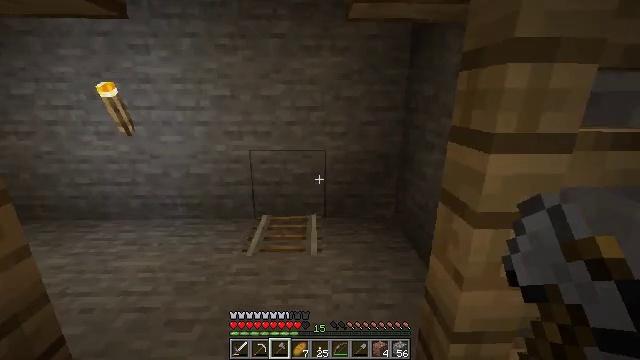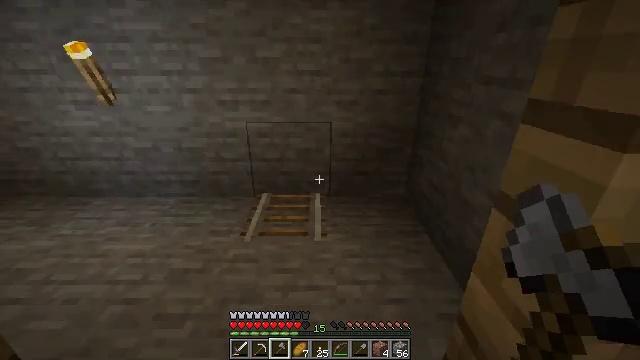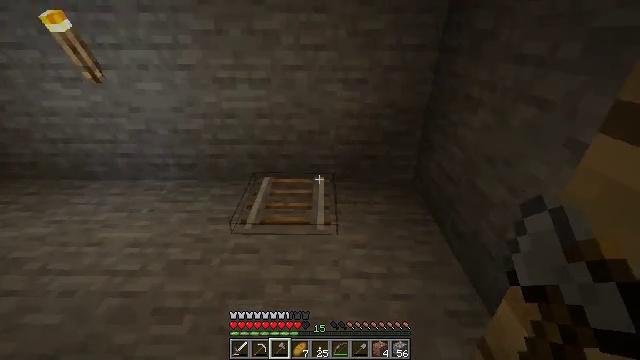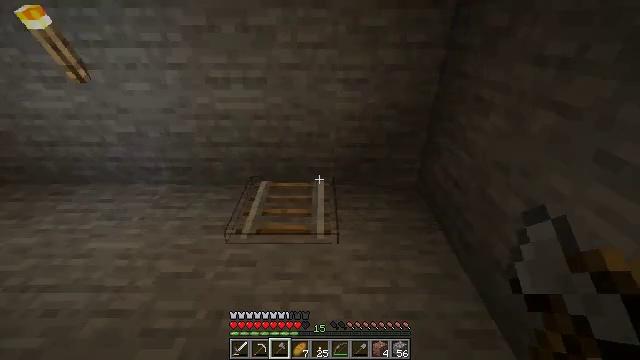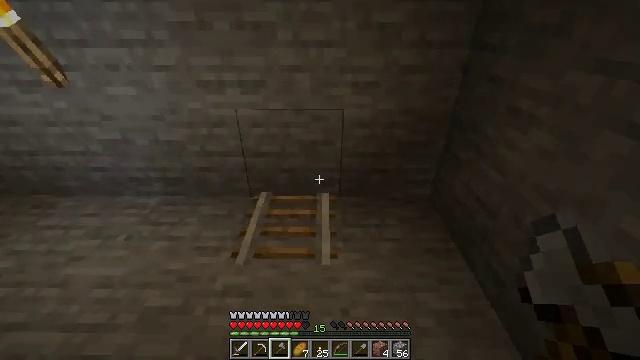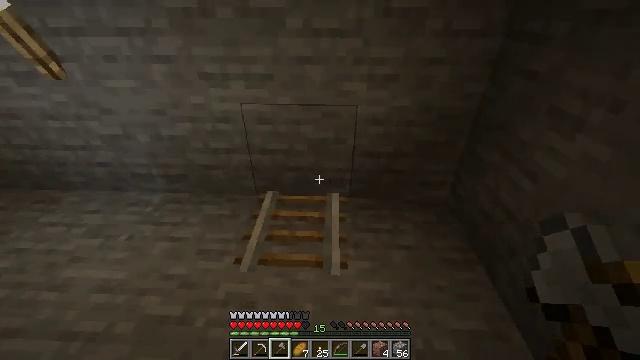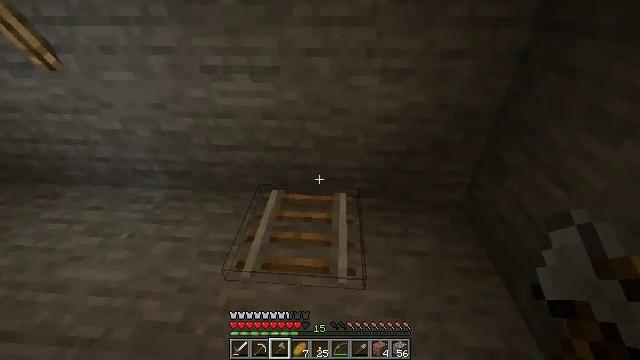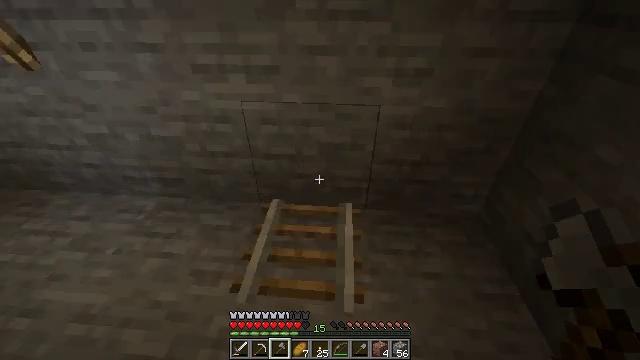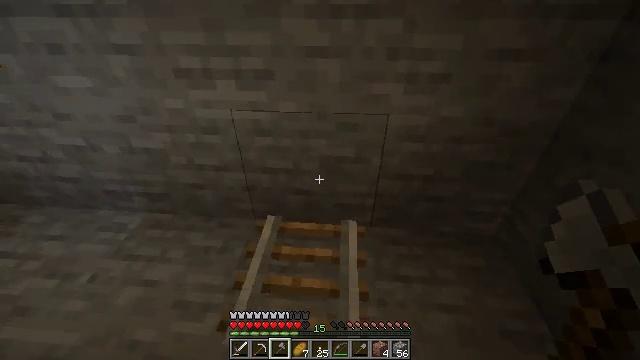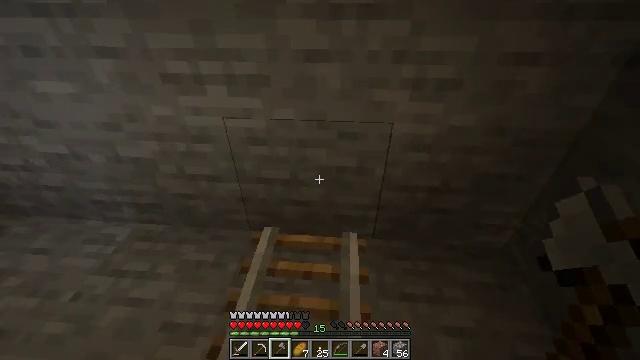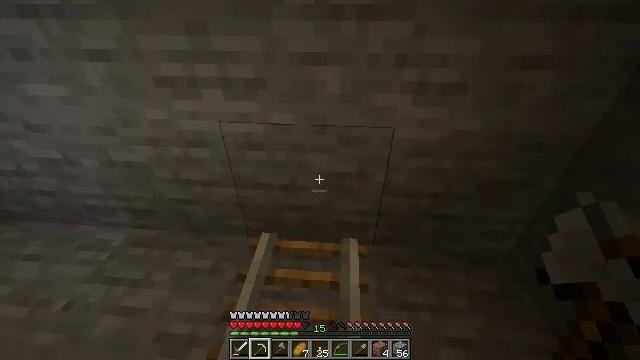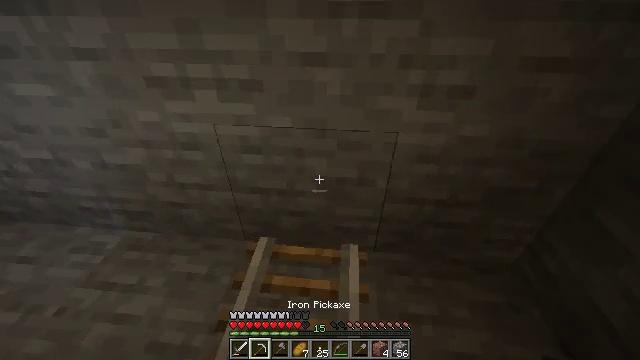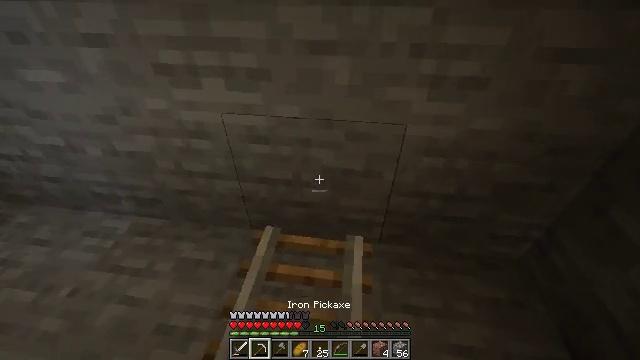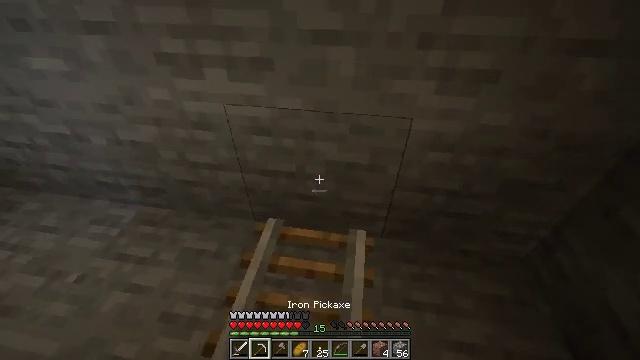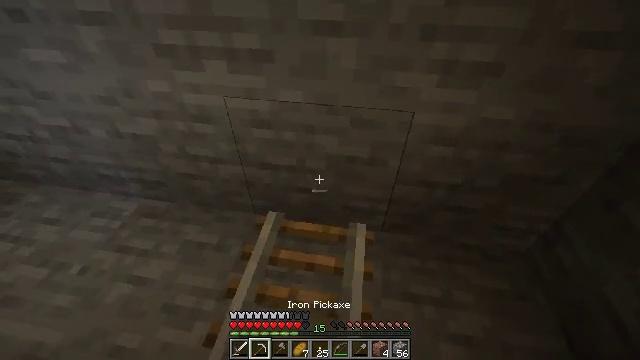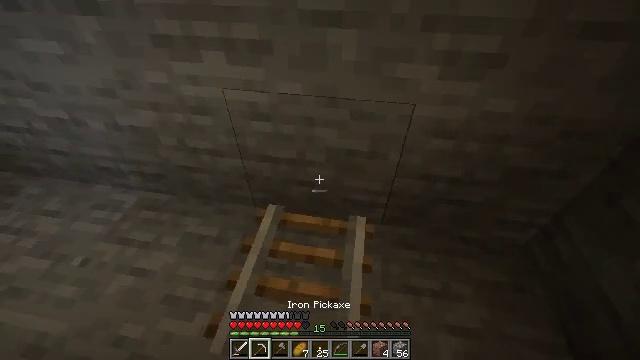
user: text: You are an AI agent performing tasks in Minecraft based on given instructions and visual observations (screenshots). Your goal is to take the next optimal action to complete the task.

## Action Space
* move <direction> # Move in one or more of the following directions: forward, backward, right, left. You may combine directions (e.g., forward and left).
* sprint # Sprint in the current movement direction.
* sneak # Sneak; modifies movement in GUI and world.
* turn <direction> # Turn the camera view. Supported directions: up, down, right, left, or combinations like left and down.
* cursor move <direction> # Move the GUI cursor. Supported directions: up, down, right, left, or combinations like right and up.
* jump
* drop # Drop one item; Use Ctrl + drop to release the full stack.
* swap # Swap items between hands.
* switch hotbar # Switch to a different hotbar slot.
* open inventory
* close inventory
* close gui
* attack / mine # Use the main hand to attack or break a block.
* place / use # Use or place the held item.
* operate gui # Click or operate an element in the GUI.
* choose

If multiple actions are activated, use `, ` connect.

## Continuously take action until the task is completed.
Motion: motion action
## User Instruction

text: Break the rail off the ground.
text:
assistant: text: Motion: move forward, turn left and down
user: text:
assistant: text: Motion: move forward, turn down
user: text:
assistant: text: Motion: move forward
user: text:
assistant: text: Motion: move forward, turn down
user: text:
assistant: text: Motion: move forward, turn left and down
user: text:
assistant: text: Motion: move forward, turn left and down
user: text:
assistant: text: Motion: move forward, turn down
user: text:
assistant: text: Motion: move forward
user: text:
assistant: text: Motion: no_op
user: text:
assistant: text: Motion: switch to hotbar 2
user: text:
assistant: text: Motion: switch to hotbar 2
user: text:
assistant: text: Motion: turn left and down, switch to hotbar 2
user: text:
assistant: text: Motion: turn left and down, switch to hotbar 2
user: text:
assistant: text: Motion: turn down
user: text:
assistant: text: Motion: turn down
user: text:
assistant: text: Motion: turn down
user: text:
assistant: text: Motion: turn down
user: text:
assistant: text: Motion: turn down
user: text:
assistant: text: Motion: turn down
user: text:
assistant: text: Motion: turn left and down, attack / mine
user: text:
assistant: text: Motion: attack / mine
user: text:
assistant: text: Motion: attack / mine
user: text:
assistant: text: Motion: attack / mine
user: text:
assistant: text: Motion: attack / mine
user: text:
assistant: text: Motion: attack / mine
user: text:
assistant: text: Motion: attack / mine
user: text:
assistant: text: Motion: attack / mine
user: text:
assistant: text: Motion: attack / mine
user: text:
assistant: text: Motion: attack / mine
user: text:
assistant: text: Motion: turn left and up